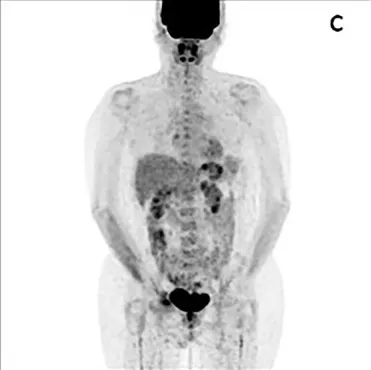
PET/CT image performed 4 days after vaccination (A, B). Fused coronal image (B) showing the uptake in the muscle (white arrow) and in the axillary lymph node (yellow arrow).
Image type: radiology (pet)